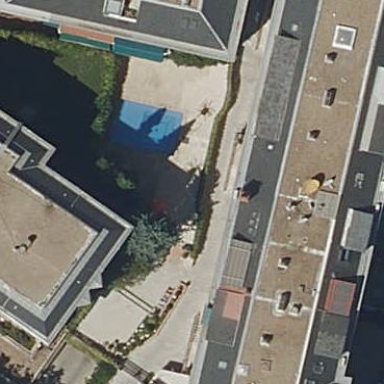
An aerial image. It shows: Brown apartment building with flat roof shape.